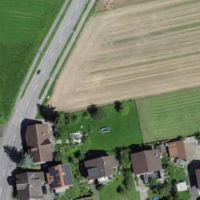
EUNIS habitat code: 55
Species observed at this site:
Tanacetum vulgare